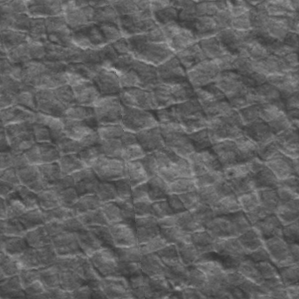
Label: frost